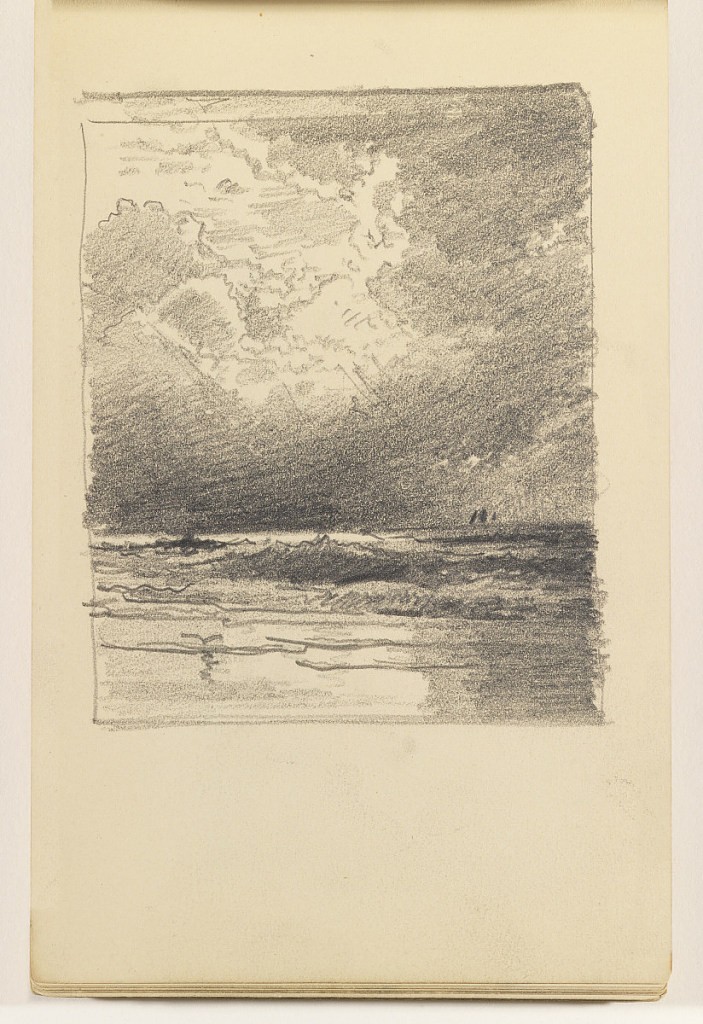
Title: Seascape with Small Waves and Dramatic Sky
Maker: William Trost Richards, American, 1833–1905
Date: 1885–90
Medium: Graphite on cream wove paper, bound
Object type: Sketchbook folio
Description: Ocean in foreground with small waves. In sky at center, dramatic light on clouds.